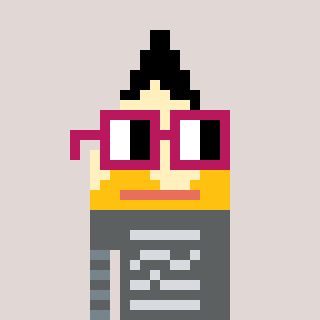
a pixel art character with square dark red glasses, a pencil-shaped head and a yellow-colored body on a warm background